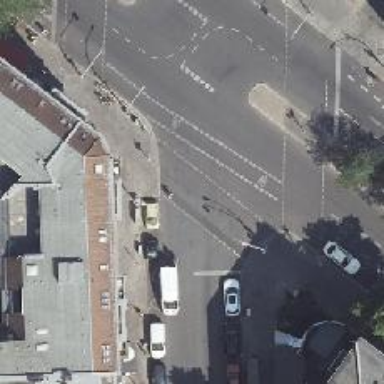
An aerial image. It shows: Asphalt footway with marked crossing equipped with traffic signals.